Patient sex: F
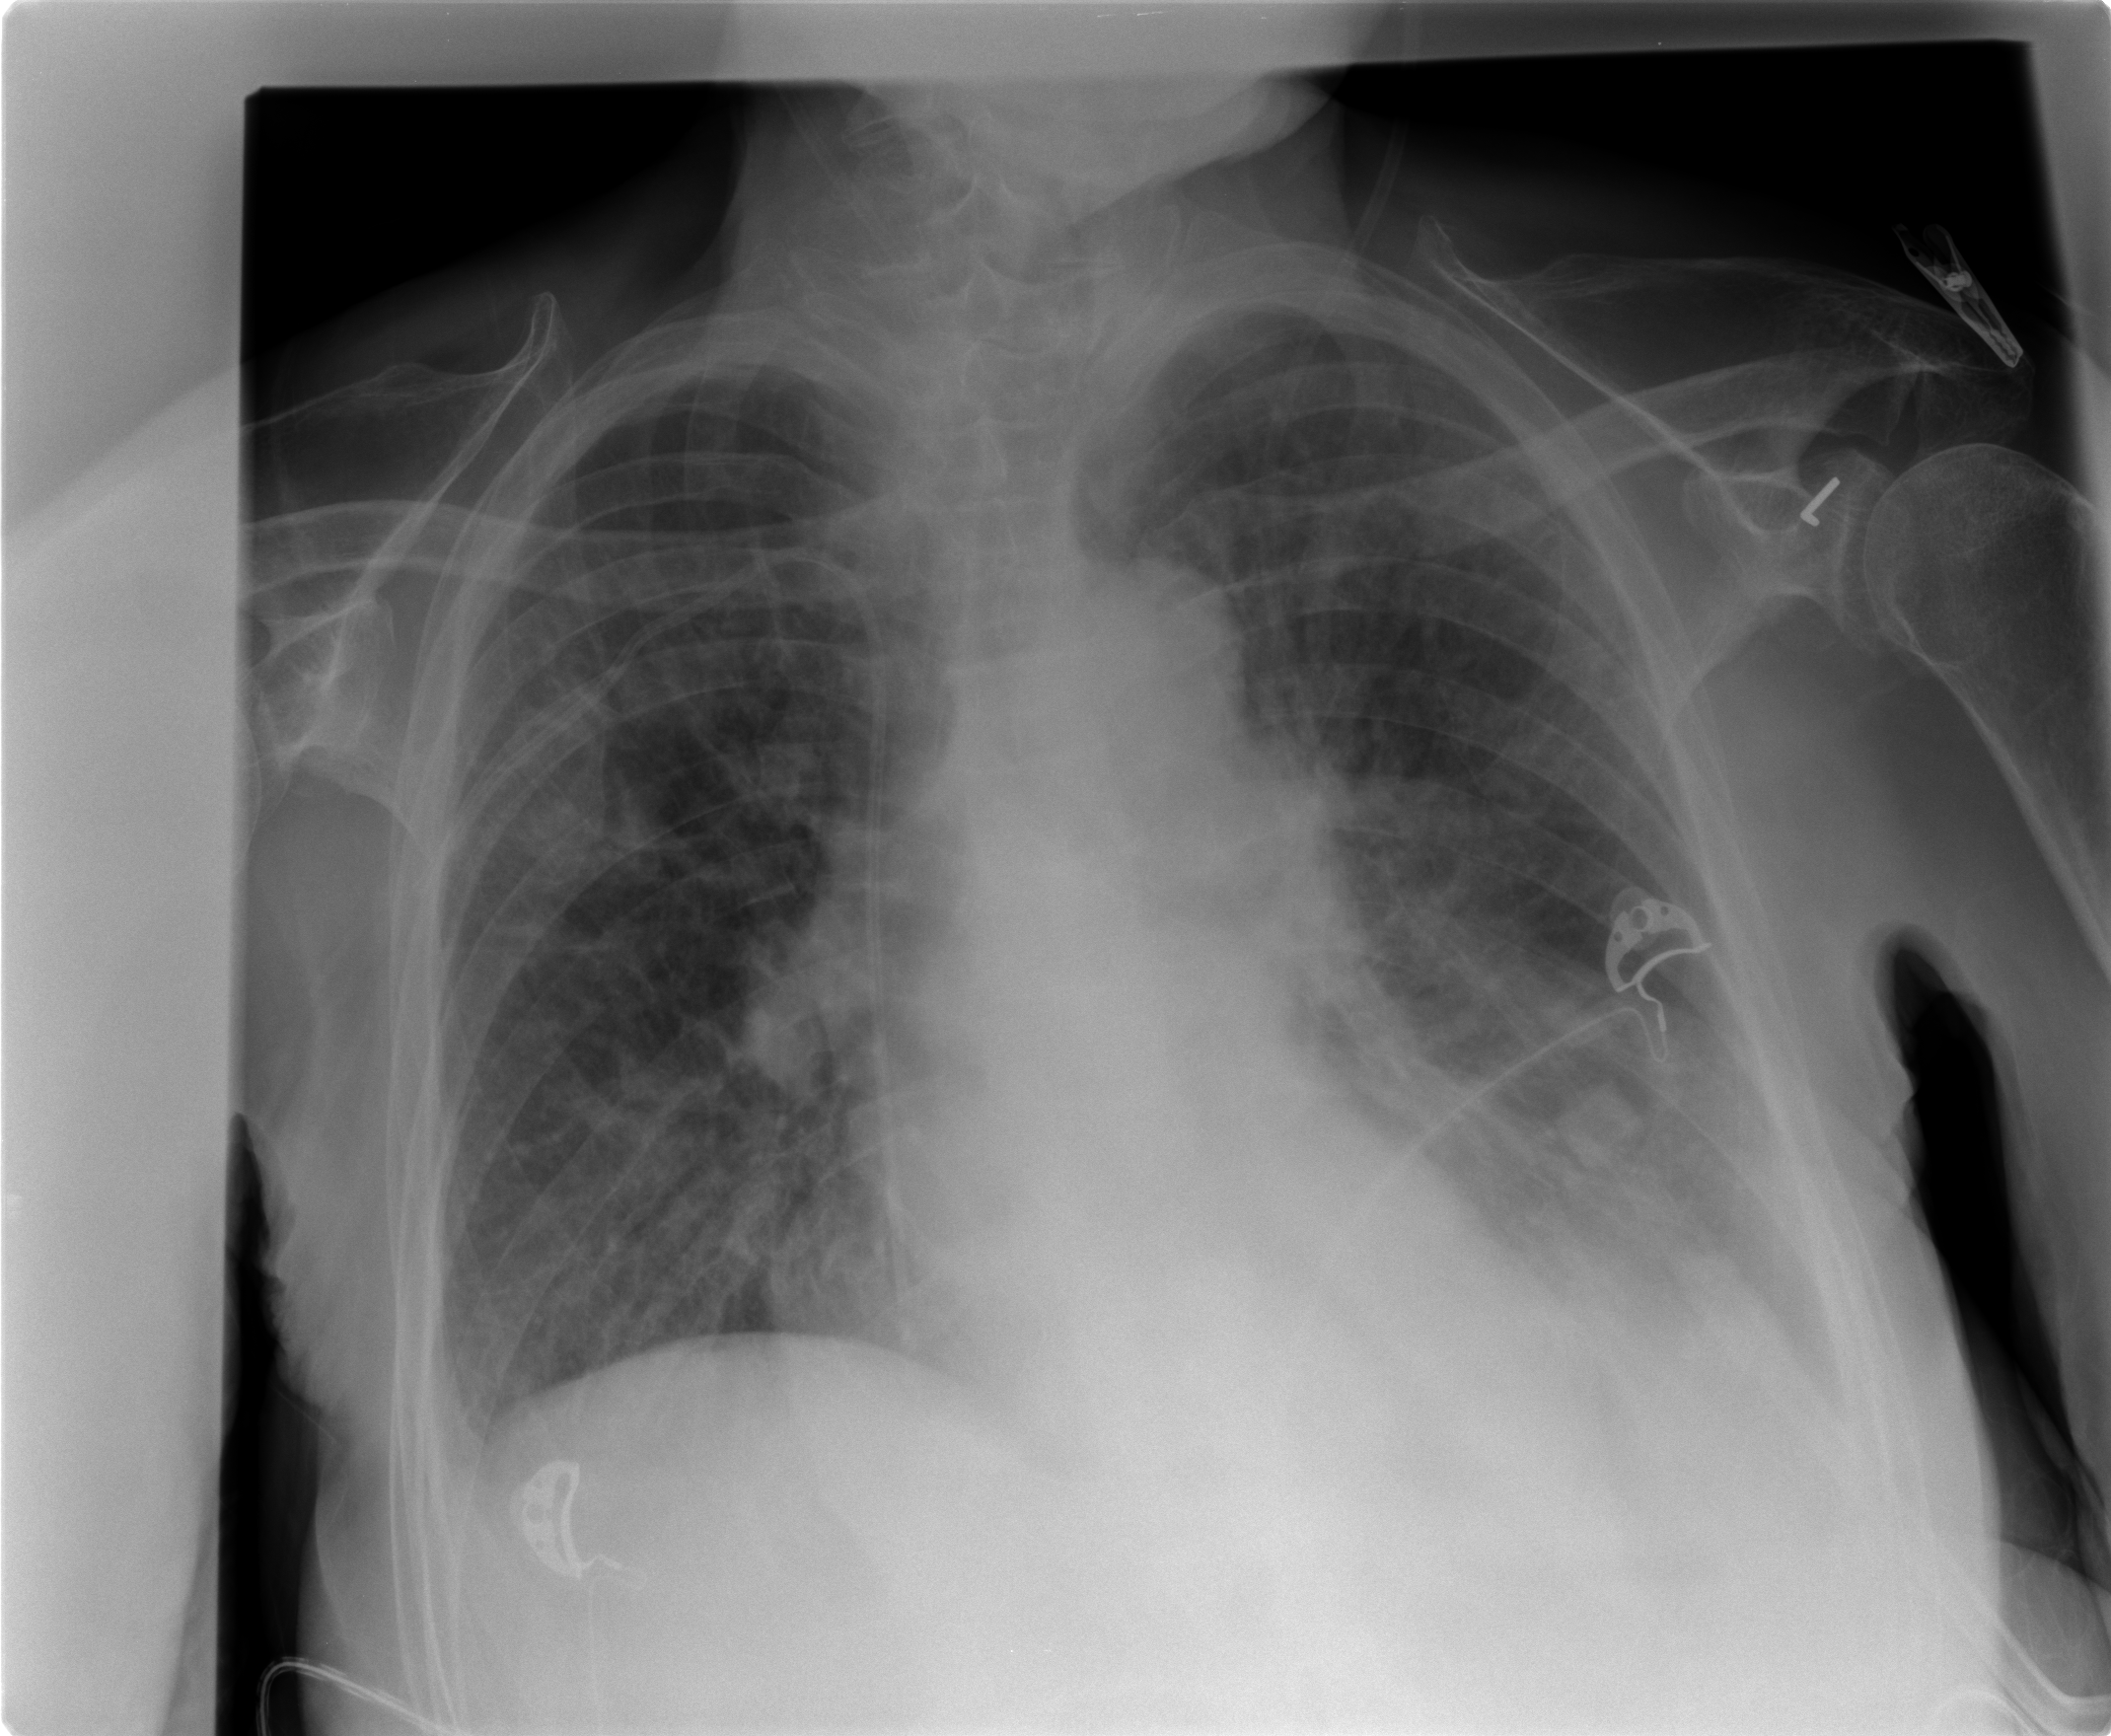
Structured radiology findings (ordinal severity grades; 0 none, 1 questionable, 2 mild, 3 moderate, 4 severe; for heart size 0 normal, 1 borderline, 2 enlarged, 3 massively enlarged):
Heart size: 0
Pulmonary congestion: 2
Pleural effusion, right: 0
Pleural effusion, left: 2
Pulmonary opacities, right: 2
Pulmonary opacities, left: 2
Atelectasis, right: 2
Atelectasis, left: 2